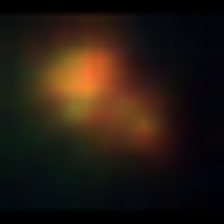
Taxon: NanoPlankton
Group: Other